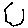
Label: hexagon